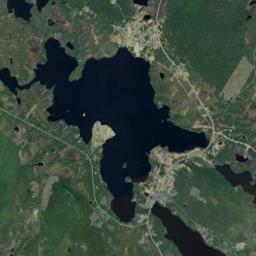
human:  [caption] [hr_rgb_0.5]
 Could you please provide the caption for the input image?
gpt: The lake is shaped like a fish .

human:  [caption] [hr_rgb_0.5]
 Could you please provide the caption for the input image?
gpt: The lake is next to some towns and the water is dark blue .

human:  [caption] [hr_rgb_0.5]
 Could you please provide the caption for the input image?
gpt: There are many lakes of different shapes and sizes .

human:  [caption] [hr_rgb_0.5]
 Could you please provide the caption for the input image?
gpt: An irregularly shaped blue lake is surrounded by cities and green fields, With many small lakes next to it .

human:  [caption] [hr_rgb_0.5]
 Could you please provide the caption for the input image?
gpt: There are some meadows and roads around the lakes .